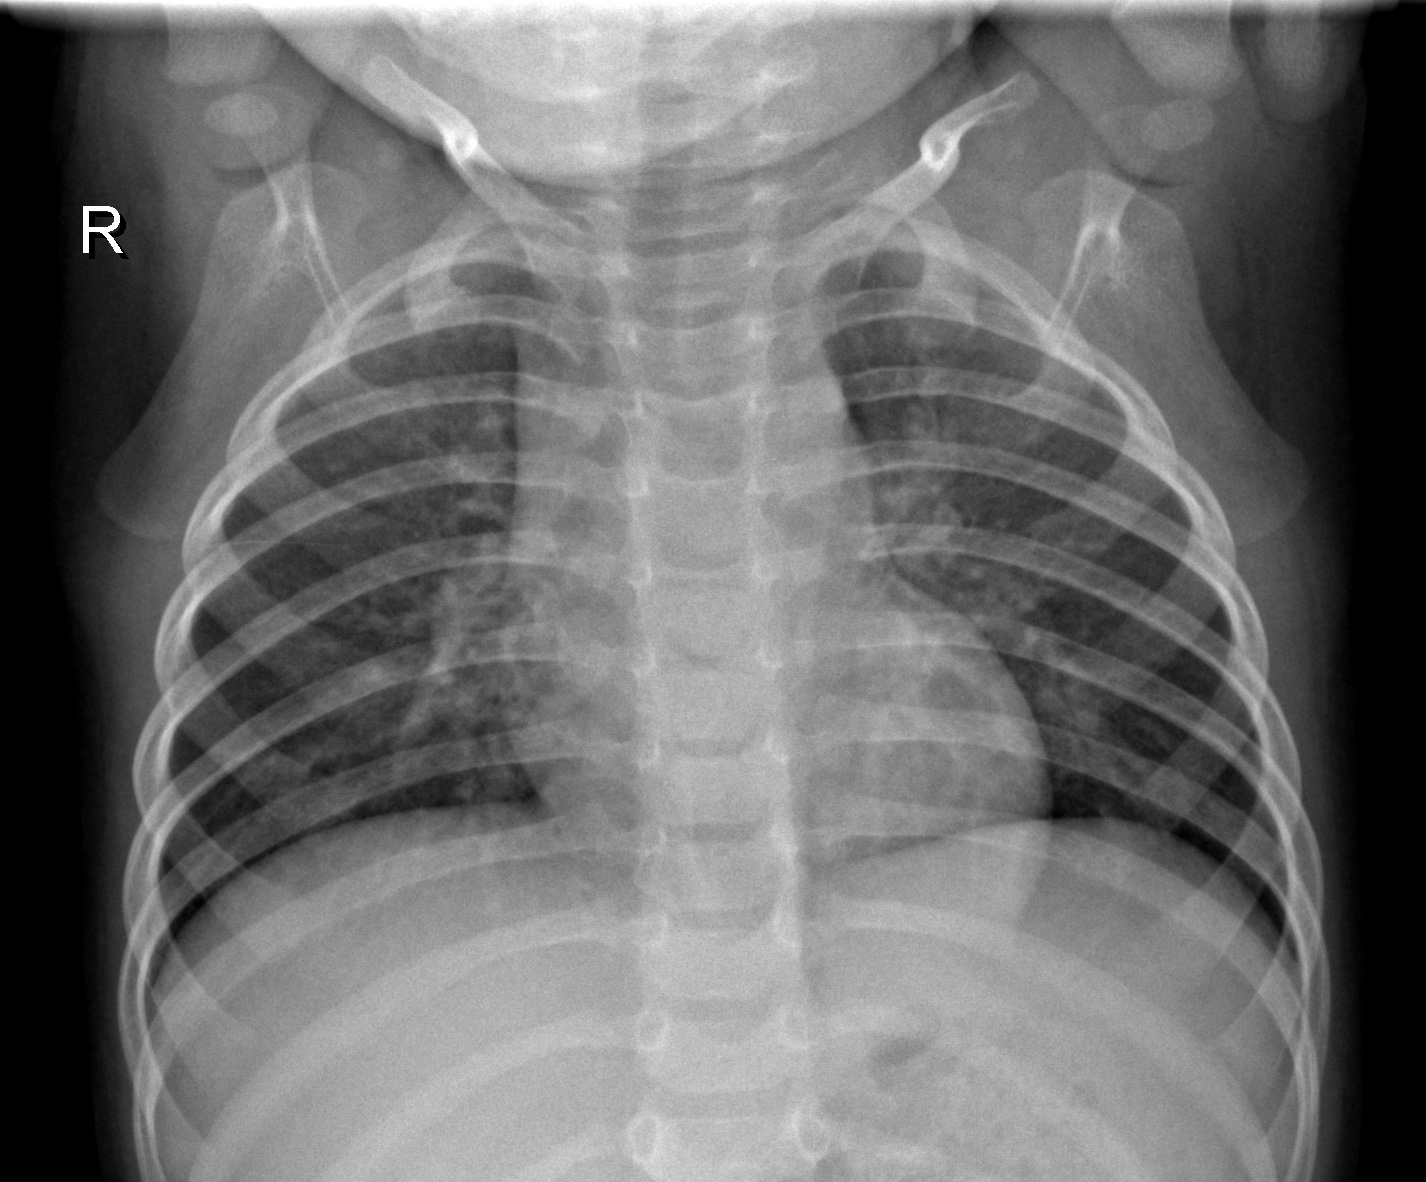
Diagnosis: NORMAL